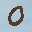
Label: 0